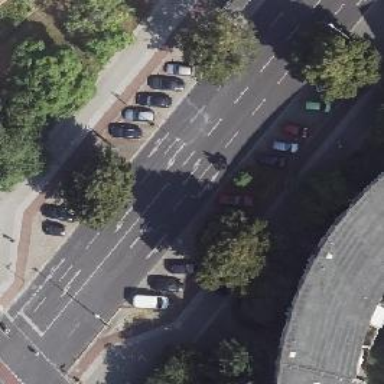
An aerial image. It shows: Asphalt road with separate sidewalk and cycleway. There is lane designated for parking on both sides of the road.